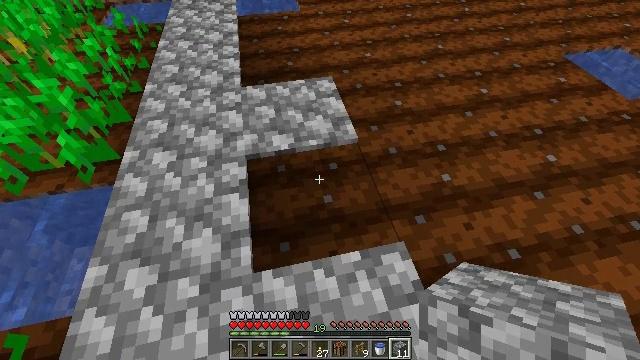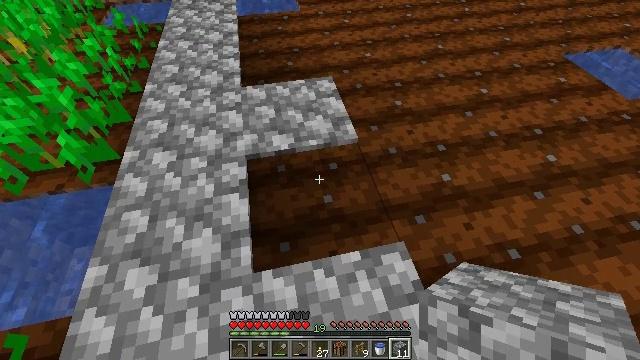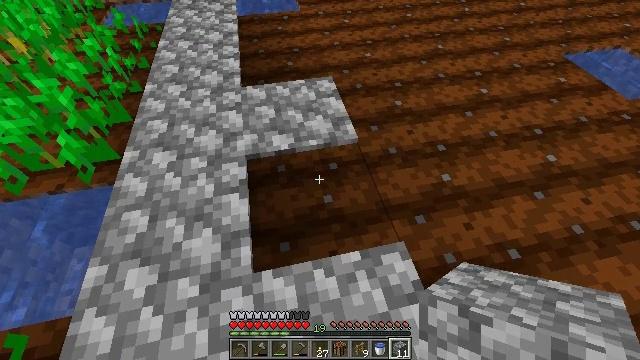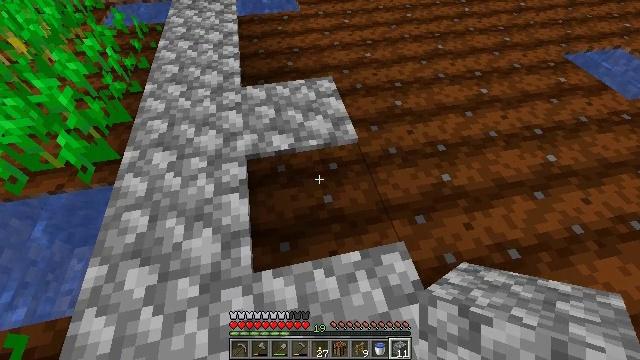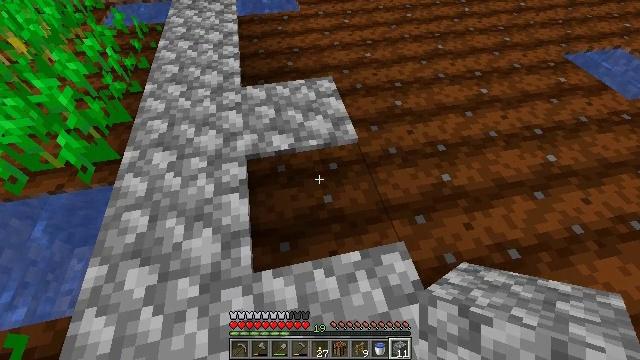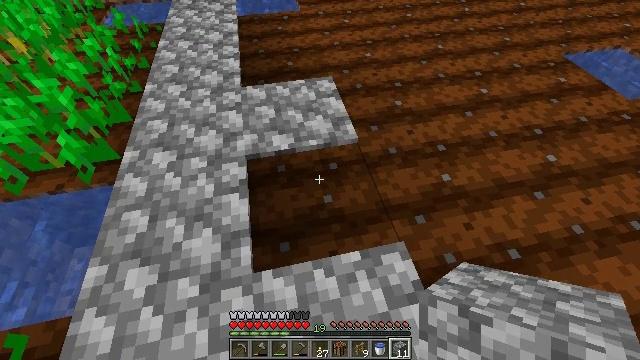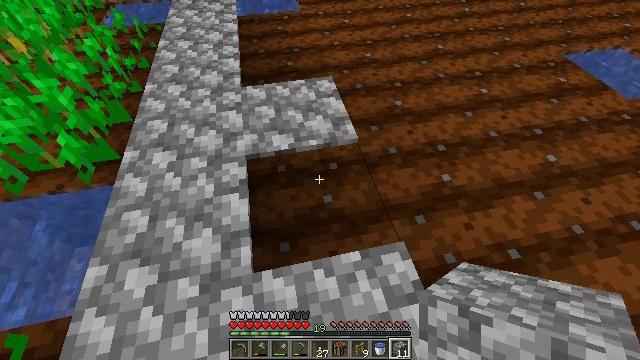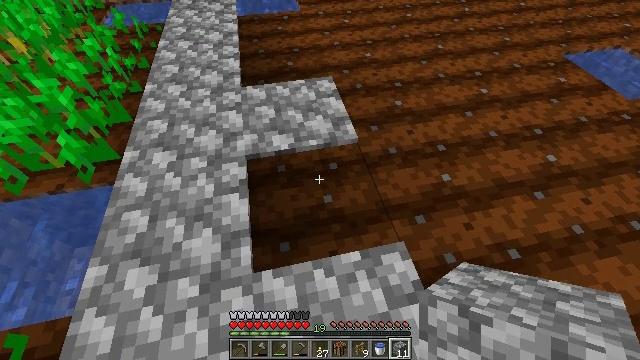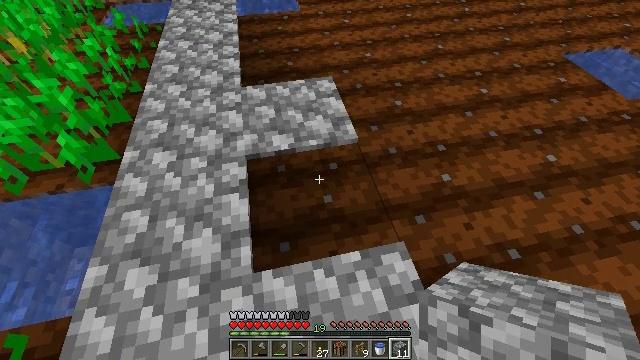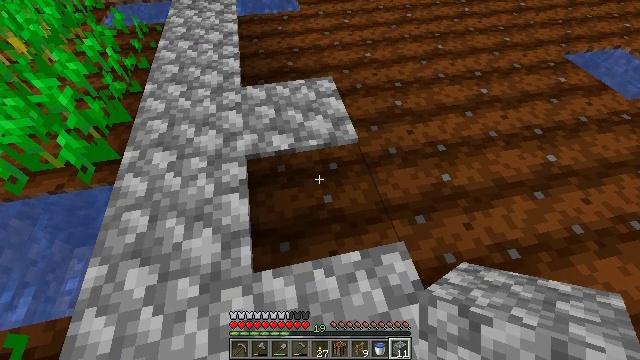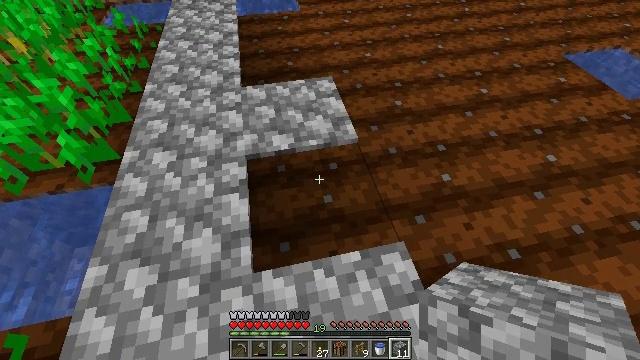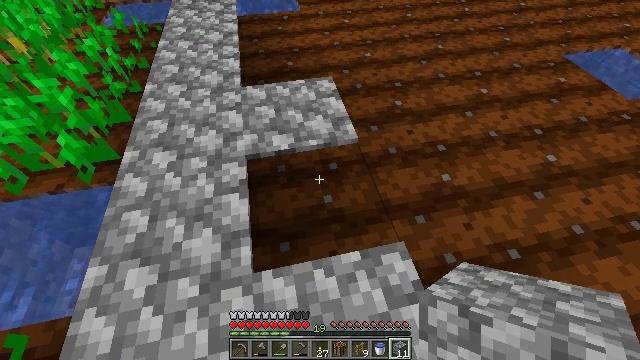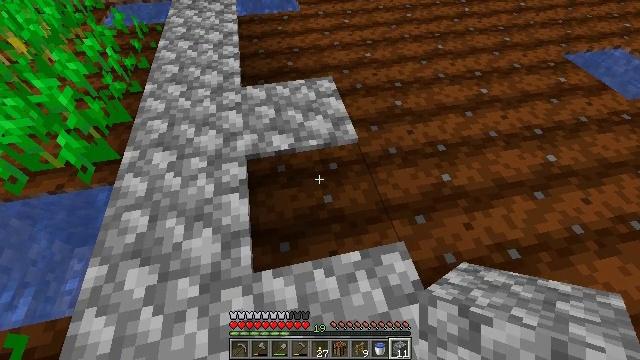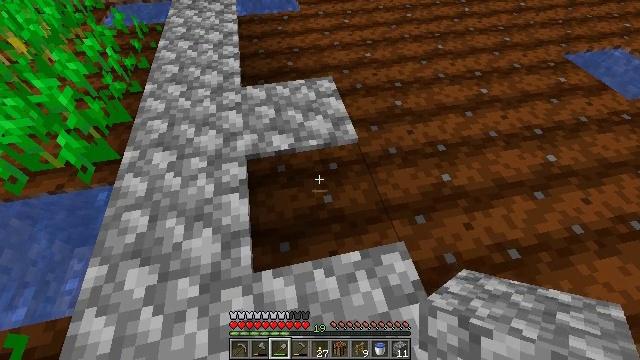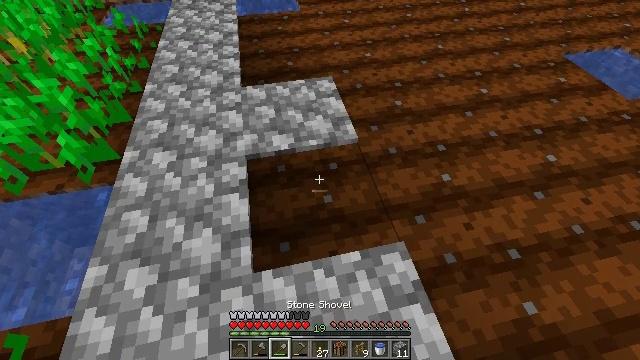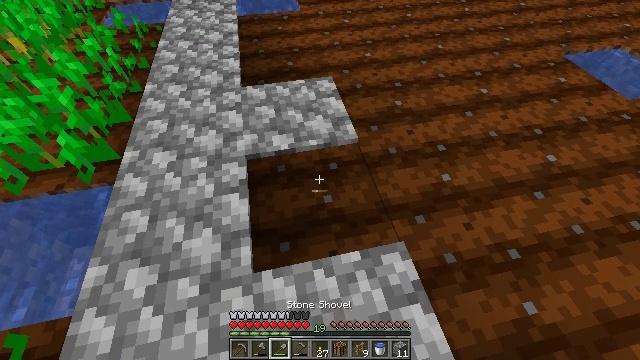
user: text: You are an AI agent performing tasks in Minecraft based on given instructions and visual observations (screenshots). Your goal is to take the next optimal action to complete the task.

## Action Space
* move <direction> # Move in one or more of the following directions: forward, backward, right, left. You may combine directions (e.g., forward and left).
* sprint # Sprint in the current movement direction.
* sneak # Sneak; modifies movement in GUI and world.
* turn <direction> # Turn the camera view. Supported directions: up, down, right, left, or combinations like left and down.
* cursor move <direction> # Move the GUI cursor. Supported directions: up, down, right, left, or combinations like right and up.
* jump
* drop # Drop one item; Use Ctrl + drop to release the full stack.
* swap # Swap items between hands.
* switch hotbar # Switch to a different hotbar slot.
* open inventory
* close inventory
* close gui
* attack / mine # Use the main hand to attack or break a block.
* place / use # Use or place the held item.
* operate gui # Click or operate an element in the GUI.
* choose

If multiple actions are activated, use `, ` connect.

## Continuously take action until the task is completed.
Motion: motion action
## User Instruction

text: Attack the farmland to gather it.
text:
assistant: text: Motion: no_op
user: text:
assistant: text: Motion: no_op
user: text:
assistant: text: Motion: no_op
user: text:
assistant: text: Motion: no_op
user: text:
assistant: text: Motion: no_op
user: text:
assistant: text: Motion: no_op
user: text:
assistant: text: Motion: no_op
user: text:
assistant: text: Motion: no_op
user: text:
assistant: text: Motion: no_op
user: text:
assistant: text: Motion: no_op
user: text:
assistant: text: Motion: no_op
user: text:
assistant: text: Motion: no_op
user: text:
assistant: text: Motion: switch to hotbar 3
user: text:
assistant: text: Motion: switch to hotbar 3
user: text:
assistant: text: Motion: no_op
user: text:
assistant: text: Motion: attack / mine
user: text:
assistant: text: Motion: attack / mine
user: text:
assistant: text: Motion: attack / mine
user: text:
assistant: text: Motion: attack / mine
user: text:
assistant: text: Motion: attack / mine
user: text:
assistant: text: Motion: attack / mine
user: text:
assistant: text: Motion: attack / mine
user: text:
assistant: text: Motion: attack / mine
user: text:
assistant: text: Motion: attack / mine
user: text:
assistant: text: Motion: no_op